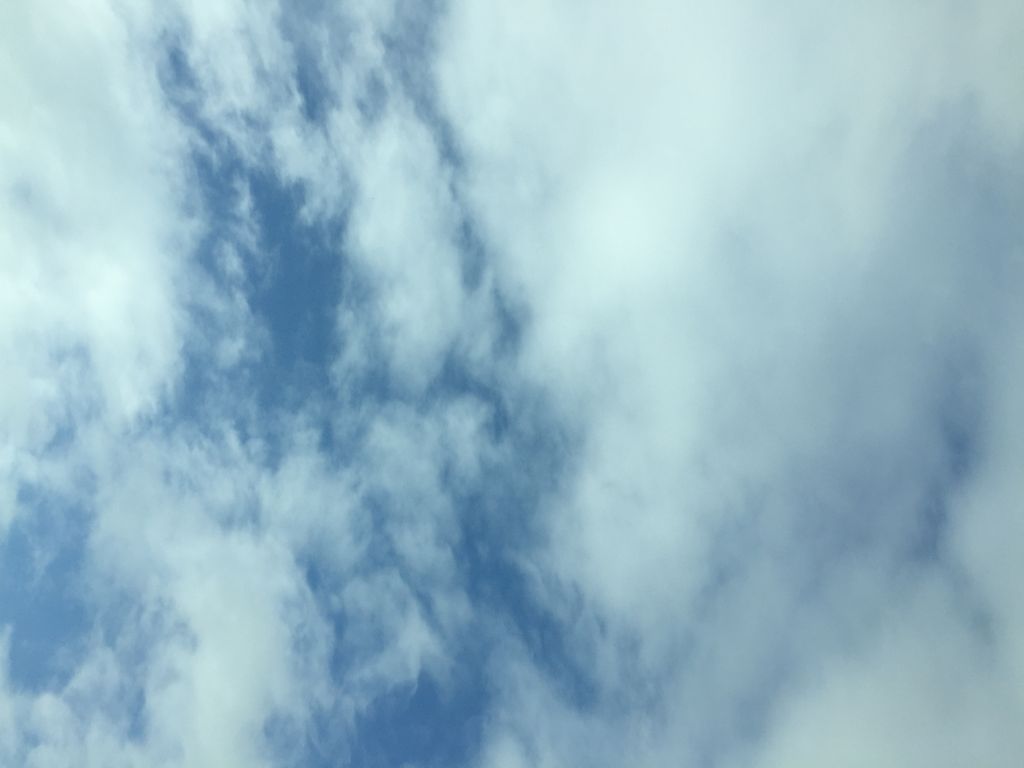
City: vancouver